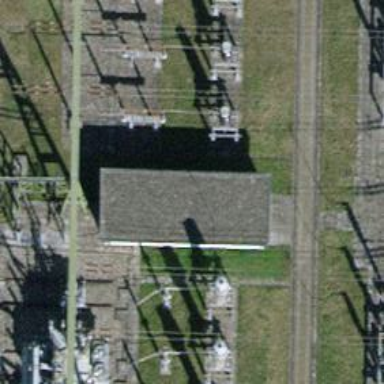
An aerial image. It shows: Insulator used in power equipment.